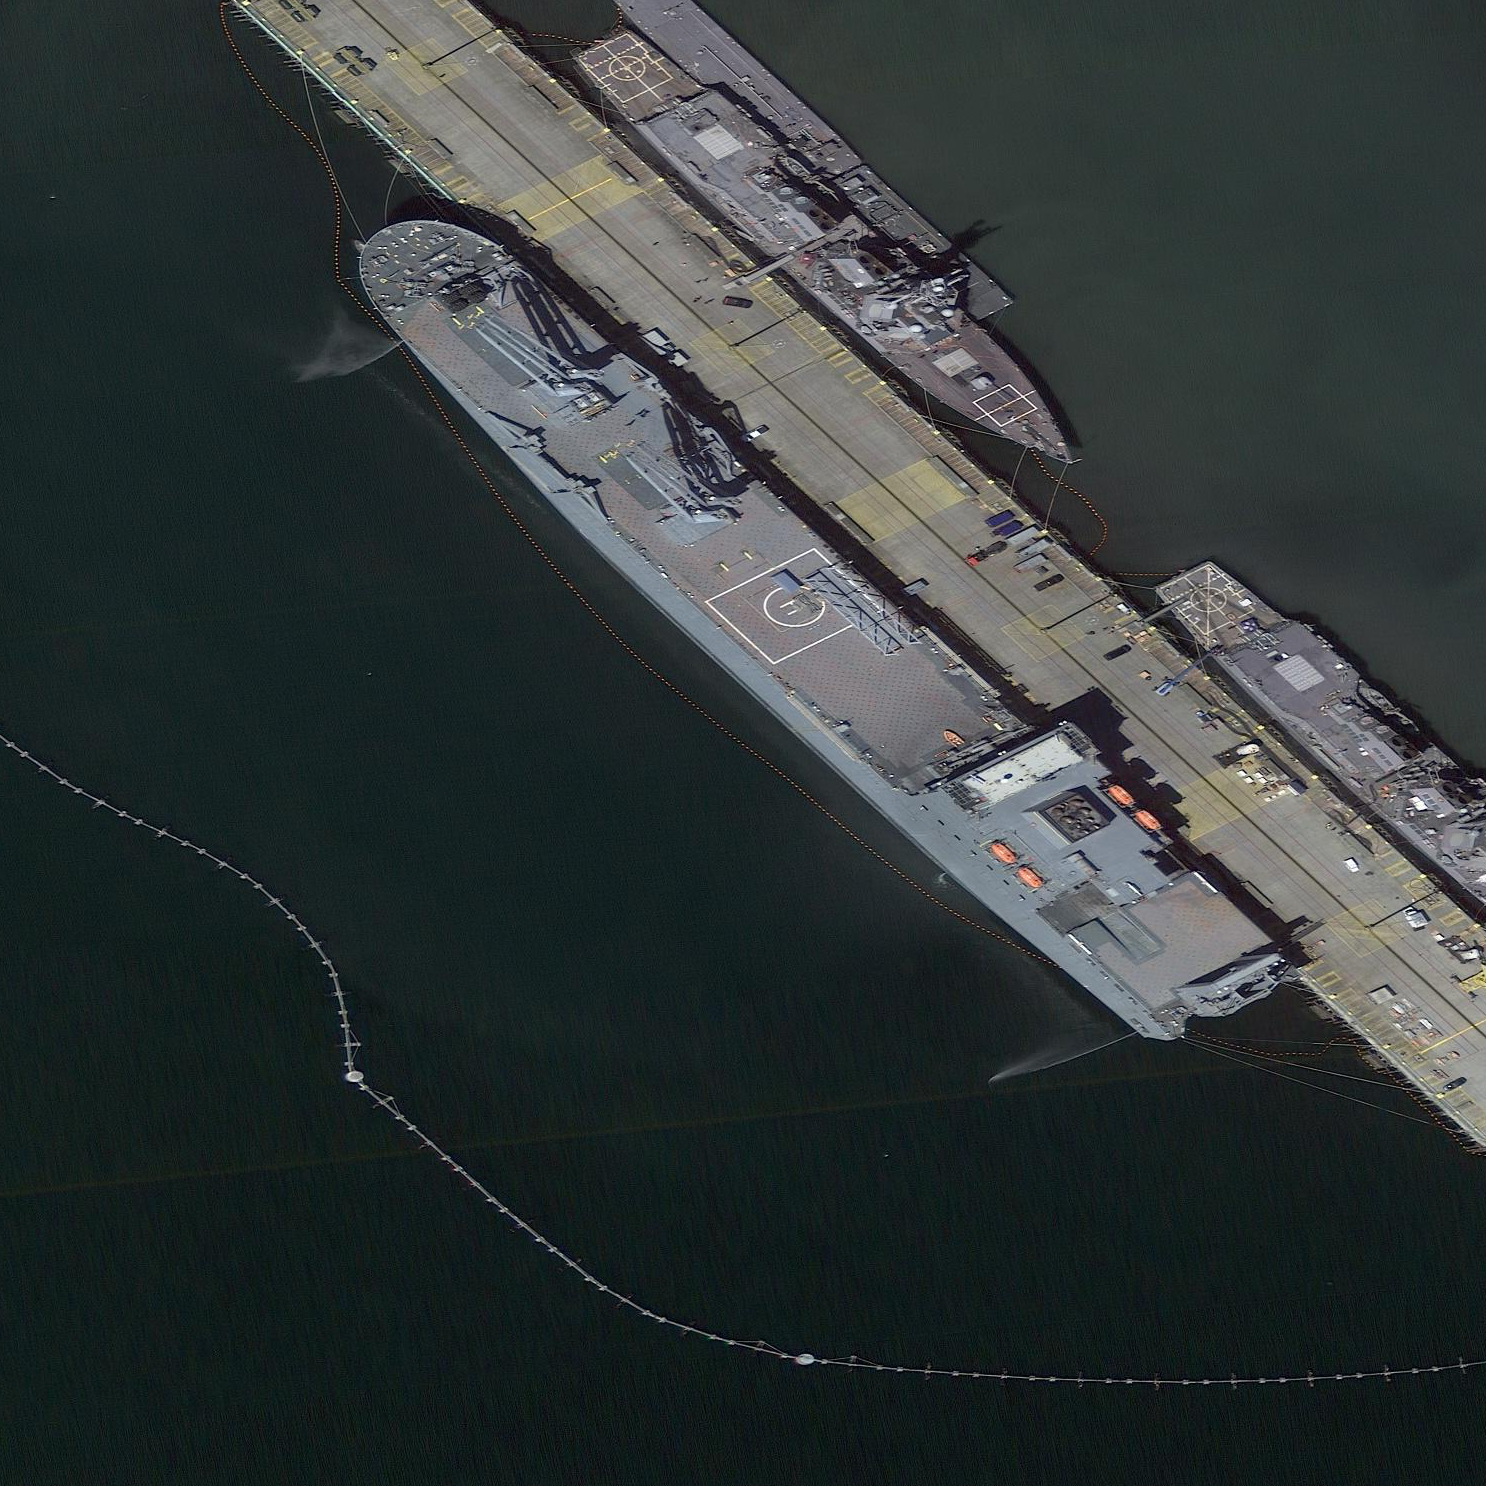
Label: civil